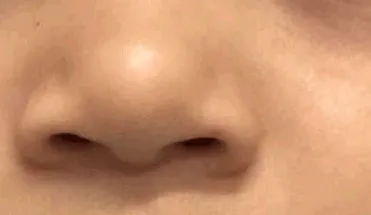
At the age of 13 months, the resolution of hemangioma is seen after using timolol eye drops.
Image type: endoscopy (airway_endoscopy)